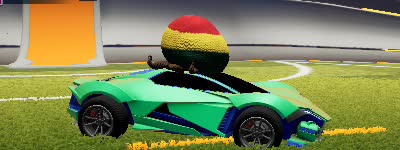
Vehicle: werewolf